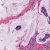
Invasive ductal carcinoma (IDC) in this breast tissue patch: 1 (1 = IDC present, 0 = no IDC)